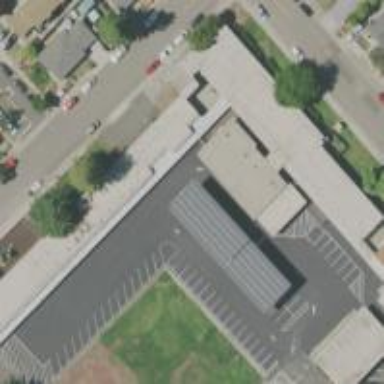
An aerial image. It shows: School building.